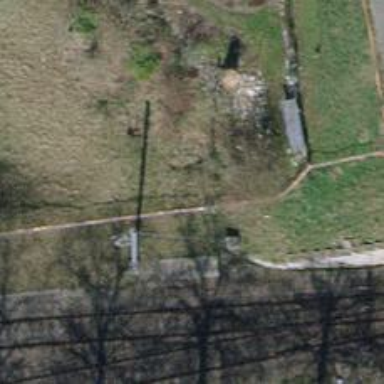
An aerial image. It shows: Railway buffer stop.